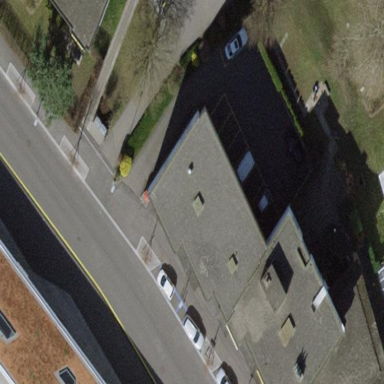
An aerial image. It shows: Restaurant in building.